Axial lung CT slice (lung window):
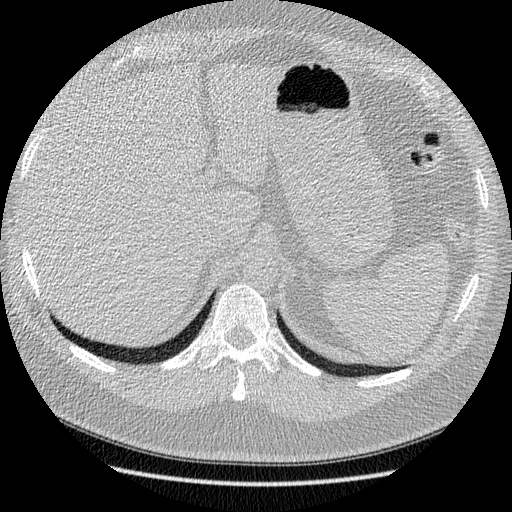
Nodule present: no